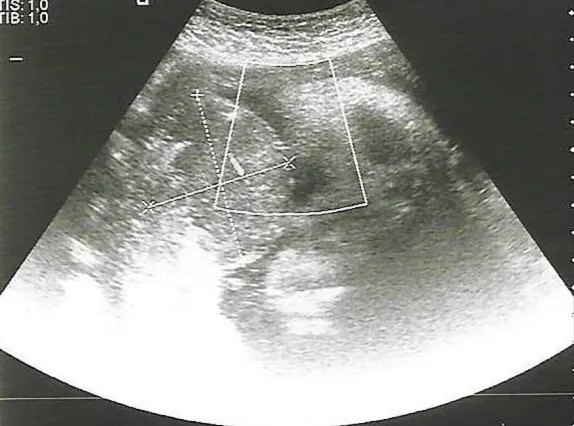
sonogram obtained at 34 weeks and 6 days. gestation shows the chorioangioma measuring 6.27 x 5.38cm.
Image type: radiology (ultrasound)